Question: I have the following code which works when I enter a customer ID from the Northwind DB example in Excel cell D2 (e.g) ALFKI:

This is my Excel VBA code which works so far:
'''
Dim con As ADODB.Connection
Dim cmd As ADODB.Command
Dim rs As ADODB.Recordset
Dim WSP1 As Worksheet
Set con = New ADODB.Connection
Set cmd = New ADODB.Command
Set rs = New ADODB.Recordset
Application.DisplayStatusBar = True
Application.StatusBar = "Contacting SQL Server..."
' Remove any values in the cells where we want to put our Stored Procedure's results.
Dim rngRange As Range
Set rngRange = Range(Cells(8, 2), Cells(Rows.Count, 1)).EntireRow
rngRange.ClearContents
' Log into our SQL Server, and run the Stored Procedure
con.Open "Provider=SQLOLEDB;Data Source=localhost;Initial Catalog=Northwind;Integrated Security=SSPI;Trusted_Connection=Yes;"
cmd.ActiveConnection = con
' Set up the parameter for our Stored Procedure
' (Parameter types can be adVarChar,adDate,adInteger)
cmd.Parameters.Append cmd.CreateParameter("CustomerID", adVarChar, adParamInput, 10, Range("D2").Text)
Application.StatusBar = "Running stored procedure..."
cmd.CommandText = "SP_GetOrdersForCustomer"
Set rs = cmd.Execute(, , adCmdStoredProc)
' Copy the results to cell B7 on the first Worksheet
Set WSP1 = Worksheets(1)
WSP1.Activate
If rs.EOF = False Then WSP1.Cells(8, 2).CopyFromRecordset rs
rs.Close
Set rs = Nothing
Set cmd = Nothing
con.Close
Set con = Nothing
Application.StatusBar = "Data successfully updated."
'''
The stored procedure is SP_GetOrdersForCustomer which is:
'''
CREATE PROCEDURE [dbo].[SP_GetOrdersForCustomer]
@CustomerID nchar(5)
AS
BEGIN
SELECT cst.[CustomerID],
cst.[CompanyName],
cst.[ContactName],
ord.[OrderID],
ord.[EmployeeID],
emp.[FirstName],
emp.[LastName],
ord.[ShippedDate],
prd.[ProductName],
od.[UnitPrice],
od.[Quantity]
FROM [Customers] cst,
[Orders] ord,
[Order Details] od,
[Employees] emp,
[Products] prd
WHERE ord.[CustomerID] = cst.[CustomerID]
AND emp.[EmployeeID] = ord.[EmployeeID]
AND od.[OrderID] = ord.[OrderID]
AND prd.[ProductID] = od.[ProductID]
AND cst.[CustomerID] = @CustomerID
ORDER BY cst.[CustomerID], emp.[EmployeeID], ord.[ShippedDate] DESC
END
'''
I now need to do the stored procedure "Sales by Year" in Northwind which has two date parameters @Beginning_Date and @Ending_Date both are datetime datatypes.
If I put the date 1996-07-01 in Cell F1 and 1996-08-01 in Cell F2 then call the parameter:
'''
' Set up the parameter for our Stored Procedure
' (Parameter types can be adVarChar,adDate,adInteger,etc)
cmd.Parameters.Append cmd.CreateParameter("@Beginning_Date", adDate, adParamInput, 10, Range("F1").Text)
cmd.Parameters.Append cmd.CreateParameter("@Ending_Date", adDate, adParamInput, 10, Range("F2").Text)
'''
it does not work.
This is the stored procedure with the dates:
'''
USE [Northwind]
GO
/****** Object: StoredProcedure [dbo].[Sales by Year] Script Date: 30/01/2017 22:04:57 ******/
SET ANSI_NULLS ON
GO
SET QUOTED_IDENTIFIER ON
GO
ALTER procedure [dbo].[Sales by Year]
@Beginning_Date DateTime, @Ending_Date DateTime AS
SELECT Orders.ShippedDate, Orders.OrderID, "Order Subtotals".Subtotal, DATENAME(yy,ShippedDate) AS Year
FROM Orders INNER JOIN "Order Subtotals" ON Orders.OrderID = "Order Subtotals".OrderID
WHERE Orders.ShippedDate Between @Beginning_Date And @Ending_Date
'''
And this is the Excel VBA that doesn't work. I tried to modify what I have showed above and I think I should have adDBdate instead of adDate but it fails with "error 3421 application uses a value of the wrong type for current operation":
'''
Sub Button1_Click()
Dim con As ADODB.Connection
Dim cmd As ADODB.Command
Dim rs As ADODB.Recordset
Dim WSP1 As Worksheet
Set con = New ADODB.Connection
Set cmd = New ADODB.Command
Set rs = New ADODB.Recordset
Application.DisplayStatusBar = True
Application.StatusBar = "Contacting SQL Server..."
' Remove any values in the cells and clear a space where we want to dump and put our Stored Procedure's results.
Dim rngRange As Range
Set rngRange = Range(Cells(8, 2), Cells(Rows.Count, 1)).EntireRow
rngRange.ClearContents
' Log into our SQL Server, and run the Stored Procedure
con.Open "Provider=SQLOLEDB;Data Source=localhost;Initial Catalog=Northwind;Integrated Security=SSPI;Trusted_Connection=Yes;"
cmd.ActiveConnection = con
' Set up the parameter for our Stored Procedure
' (Parameter types can be adVarChar,adDate,adInteger,etc)
cmd.Parameters.Append cmd.CreateParameter("@Beginning_Date", adDate, adParamInput, 10, Range("J1").Text)
cmd.Parameters.Append cmd.CreateParameter("@Ending_Date", adDate, adParamInput, 10, Range("J2").Text)
'Show some text at the bottom on the status bar
Application.StatusBar = "Running stored procedure..."
'run the stored procedure name in SQL and drop the prefix dbo. it's not needed
cmd.CommandText = "Sales by Year"
'Execute it
Set rs = cmd.Execute(, , adCmdStoredProc)
' Copy the results to cell B7 on the first Worksheet
Set WSP1 = Worksheets(1)
WSP1.Activate
If rs.EOF = False Then WSP1.Cells(8, 2).CopyFromRecordset rs
'clean terminate
rs.Close
Set rs = Nothing
Set cmd = Nothing
'close off the connection to the SQL database
con.Close
Set con = Nothing
'Did it work ? Then display message at the bottom status bar
Application.StatusBar = "Data successfully updated."
End Sub
'''
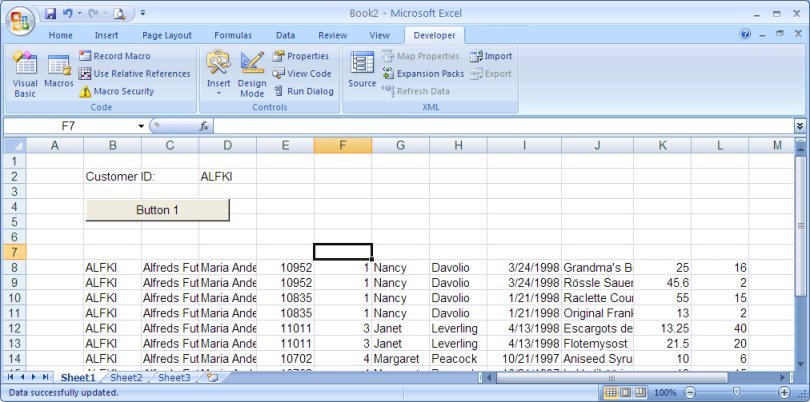
Answer: I had a similar issue passing dates the user inputted in excel to SQL Server. What I had to do was convert the excel date format which is where today 2017-04-14 is represented by 42839. To convert 42839 to a date format SQL can ingest I used (dateadd(d, 42839,'1899-12-30')).
It appears that you may be passing Range("J1".text) as '42839'.